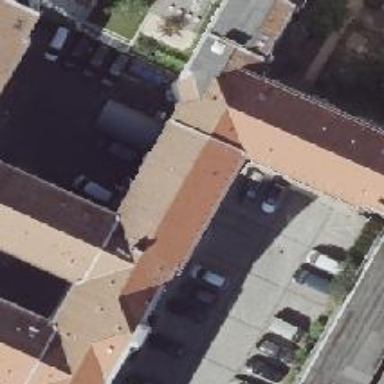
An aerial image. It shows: Driveway that serves as building passage under tunnel.